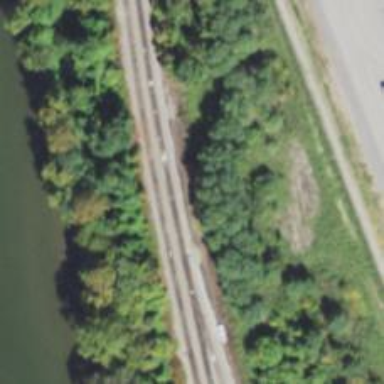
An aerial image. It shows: Abandoned railway siding.